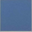
Piece: xx